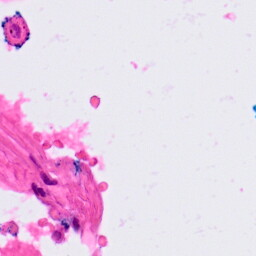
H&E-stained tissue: Lung